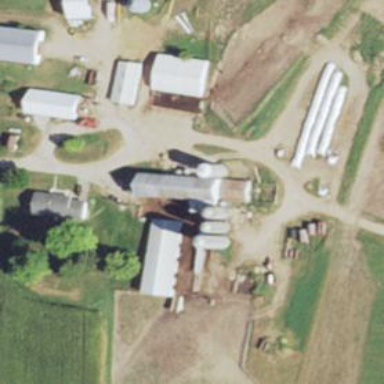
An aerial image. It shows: Silo.